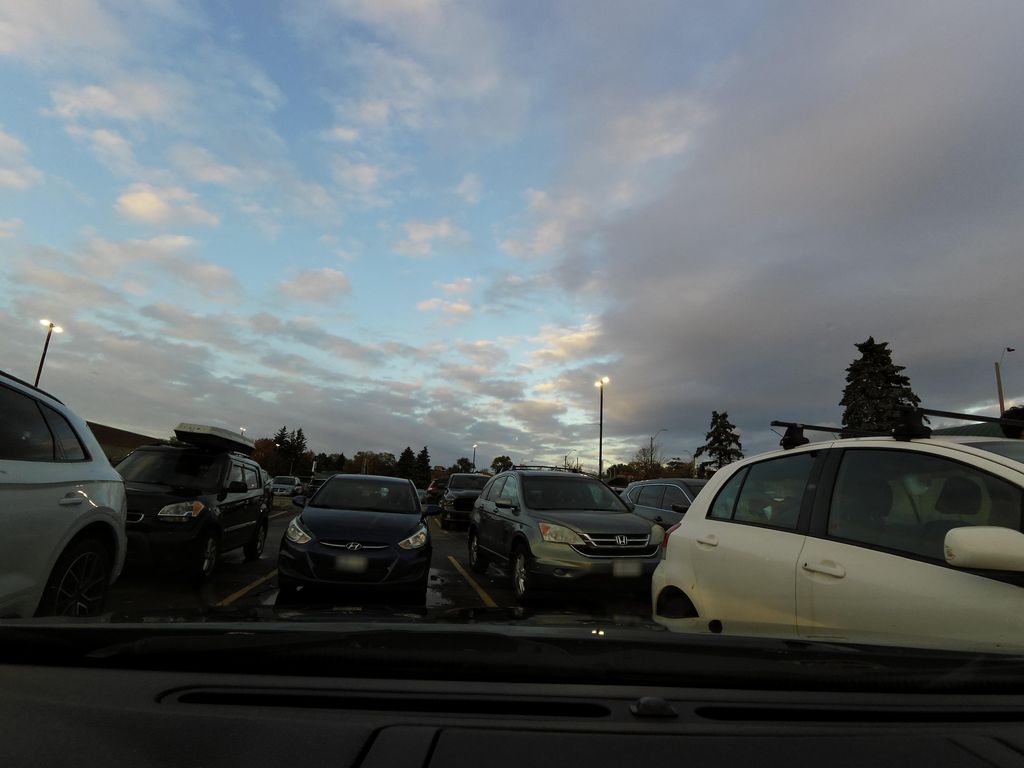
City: hamilton